七年级 · 变换几何
如图, 已知直线 $E F \perp M N$, 垂足为 $F$, 且 $\angle 1=140^{\circ}$,若要使 $A B / / C D$, 则 $\angle 2$ 应等于 ( )

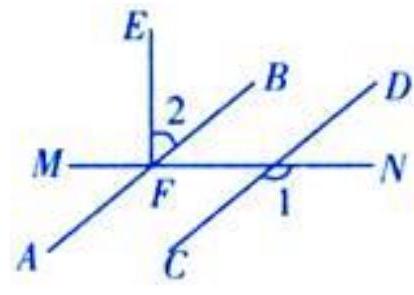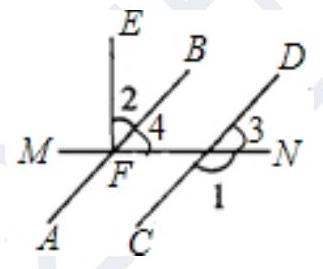
A. $30^{\circ}$
B. $40^{\circ}$

C. $50^{\circ}$
D. $60^{\circ}$

答案: C
解析: 【答案】 $C$

【解析】

【分析】

本题主要考查了平行线的判定. 同位角 $\angle 3=\angle 4$, 可推得两直线 $A B / / C D$; 然后根据平角的定义、 垂直的性质以及等量代换求得 $\angle 2=50^{\circ}$, 据此作出正确的选择.

【解答】

解: 如图, 当 $\angle 3=\angle 4$ 时, $A B / / C D$,

又 $\because \angle 1+\angle 3=180^{\circ}, \angle 1=140^{\circ}$,

$\therefore \angle 3=\angle 4=40^{\circ}$;

$\because E F \perp M N$,

$\therefore \angle 2+\angle 4=90^{\circ}$,

$\therefore \angle 2=50^{\circ}$;

故选 $C$.